Question: How do I retain selected value on page refresh for the following dropdown?
'''
<select onchange="this.options[this.selectedIndex].value && (window.location = this.options[this.selectedIndex].value);">
<option value="">Select...</option>
<option value="http://google.com">Google</option>
<option value="http://yahoo.com">Yahoo</option>
'''
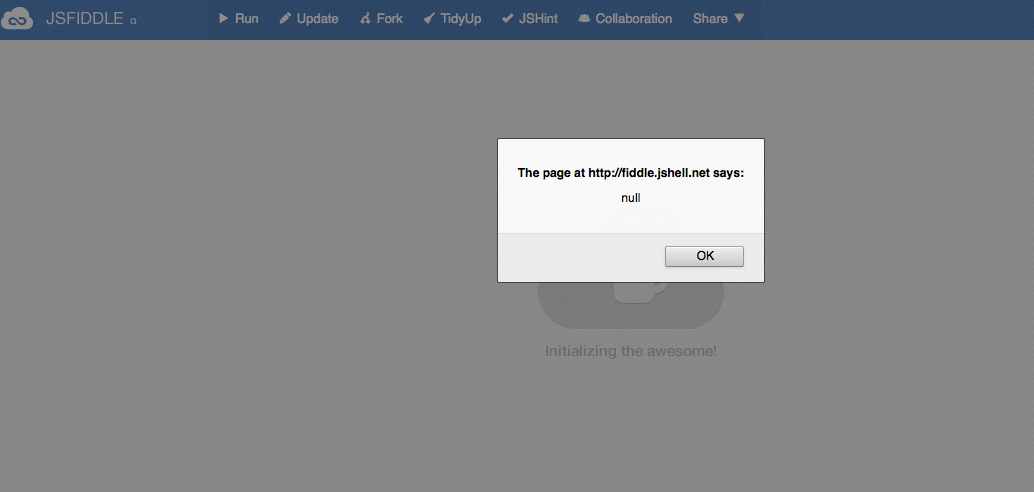
Answer: You could use jQuery and DOM Storage. <URL>
See my example of using session Storage here. <URL>
I set the selected value on change and retrieve the value on page load. So whilst the user is in session, the dropdown we be selected on their previous selection.
'''
var selectedItem = sessionStorage.getItem("SelectedItem");
$('#dropdown').val(selectedItem);
$('#dropdown').change(function() {
var dropVal = $(this).val();
sessionStorage.setItem("SelectedItem", dropVal);
});
'''